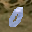
Label: 0